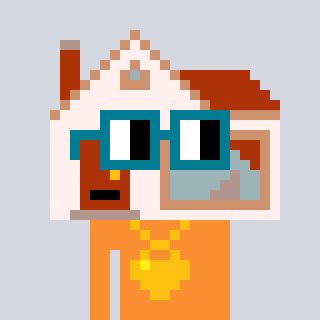
a pixel art character with square dark green glasses, a house-shaped head and a orange-colored body on a cool background